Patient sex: M
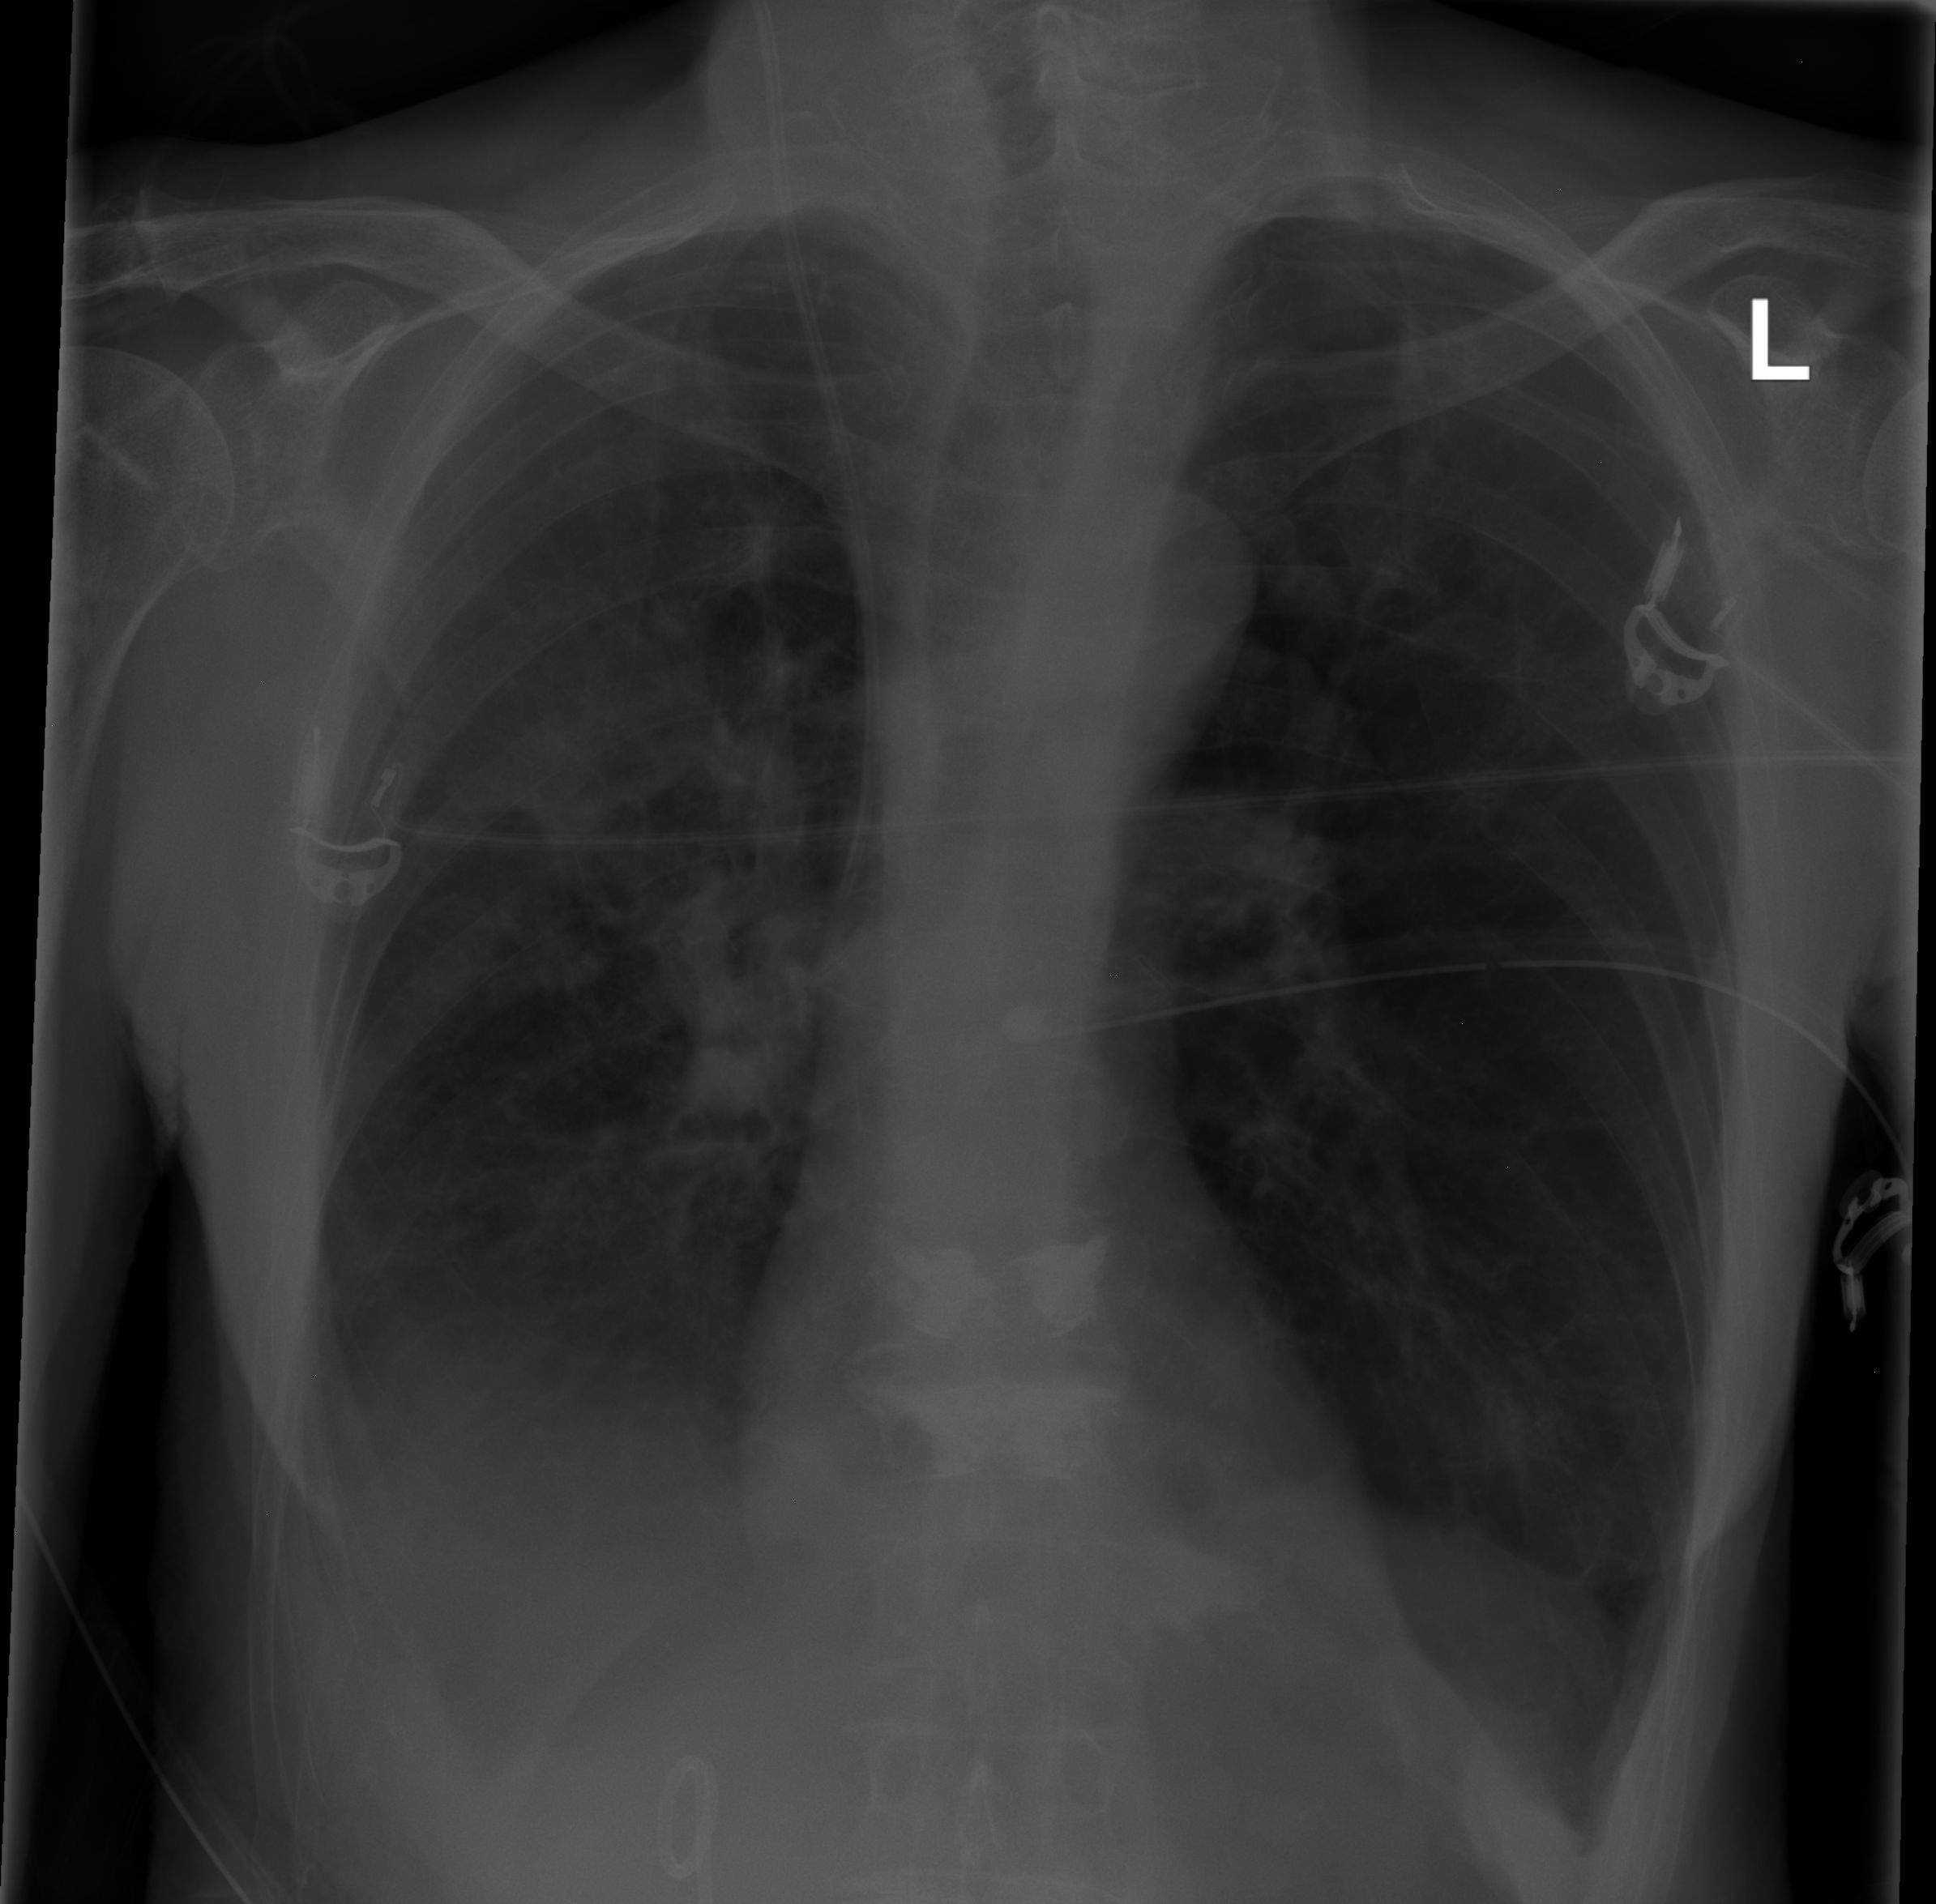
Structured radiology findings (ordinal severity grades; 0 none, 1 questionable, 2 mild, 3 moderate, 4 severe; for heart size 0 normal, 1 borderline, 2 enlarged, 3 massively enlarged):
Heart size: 0
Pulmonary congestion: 0
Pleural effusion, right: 2
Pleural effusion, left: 0
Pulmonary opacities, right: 1
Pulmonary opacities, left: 0
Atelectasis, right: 2
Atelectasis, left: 2